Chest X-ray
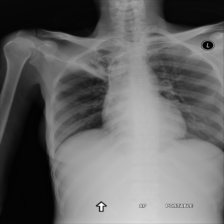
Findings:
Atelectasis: negative
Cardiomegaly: negative
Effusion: negative
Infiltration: positive
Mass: negative
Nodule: negative
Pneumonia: negative
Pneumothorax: negative
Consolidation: negative
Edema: negative
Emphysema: negative
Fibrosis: negative
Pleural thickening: negative
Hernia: negative